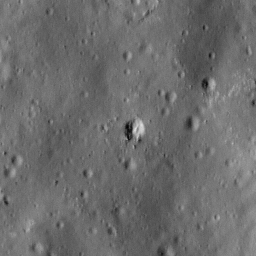
Pit: Rutherfurd 1a
Host crater: Rutherfurd
Host type: impact_melt
Lunar coordinates: latitude -60.779, longitude 348.188